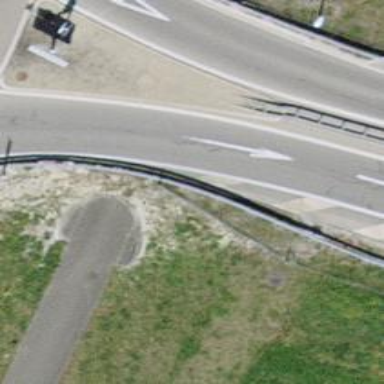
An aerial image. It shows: Asphalt motorway link.